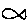
Label: fish